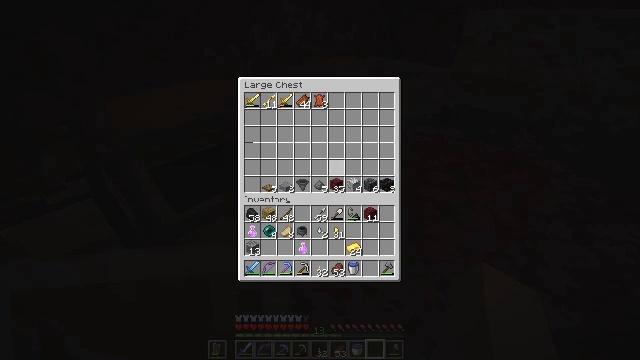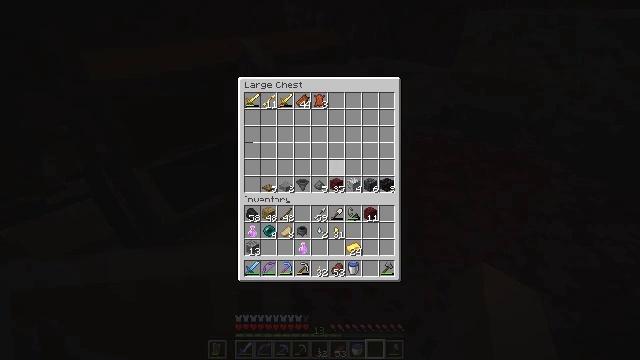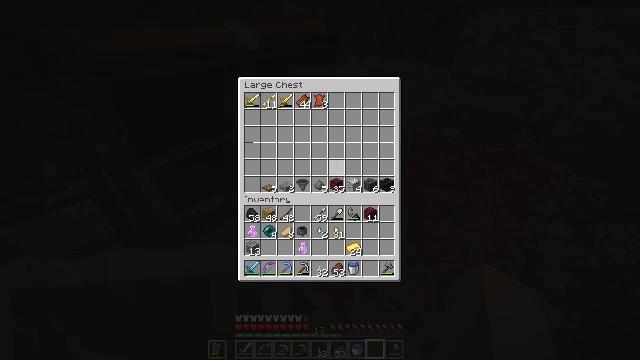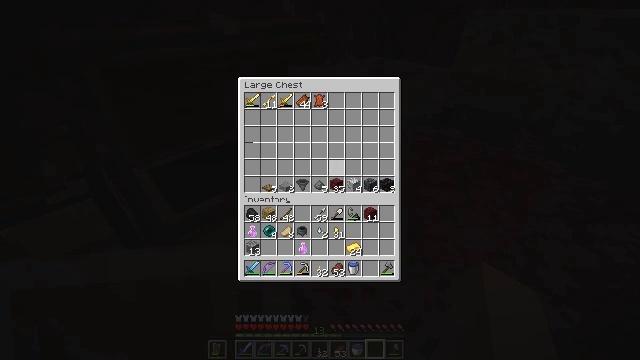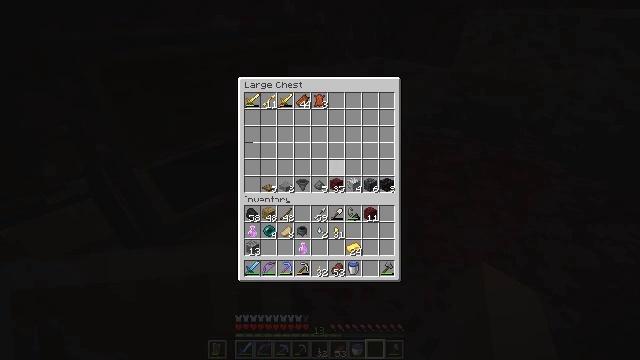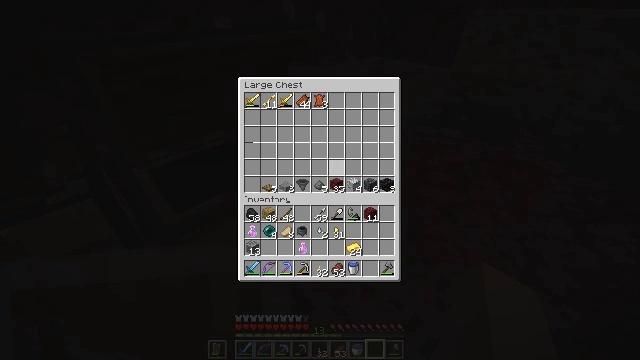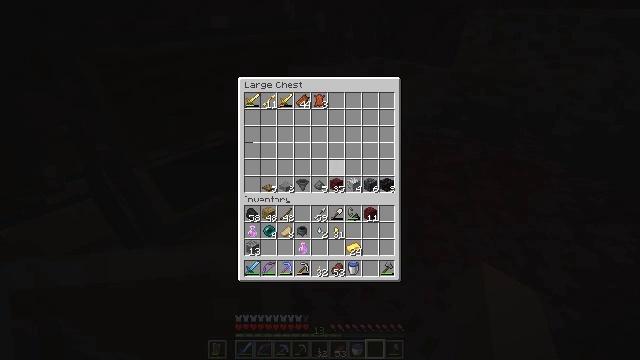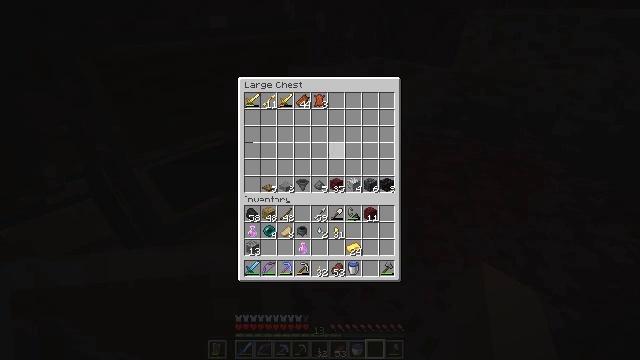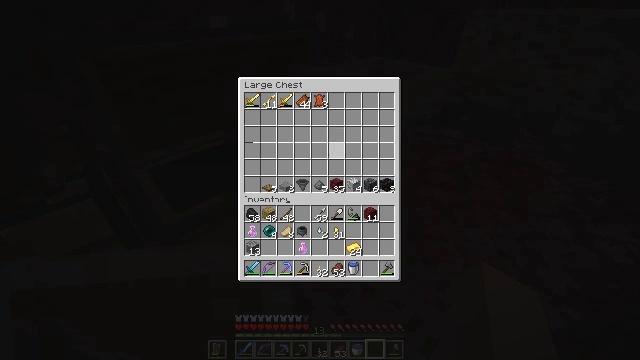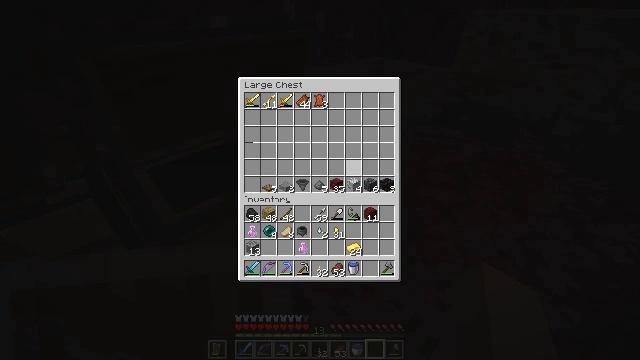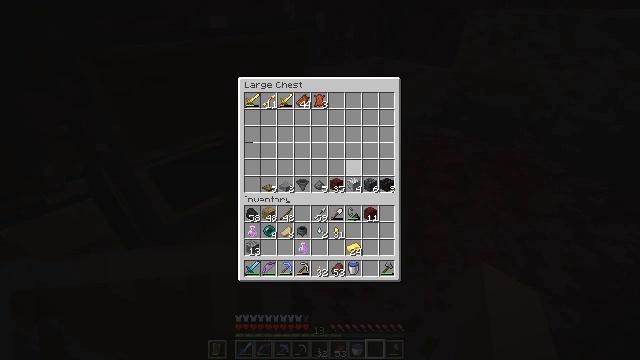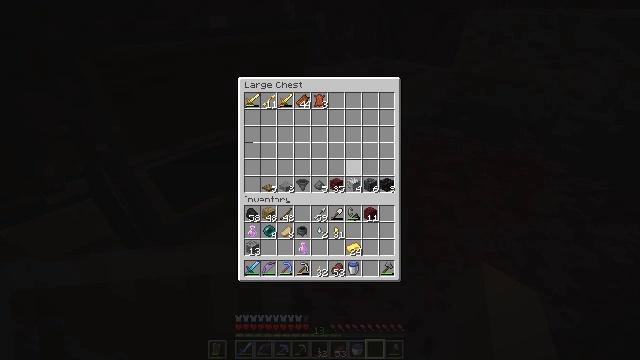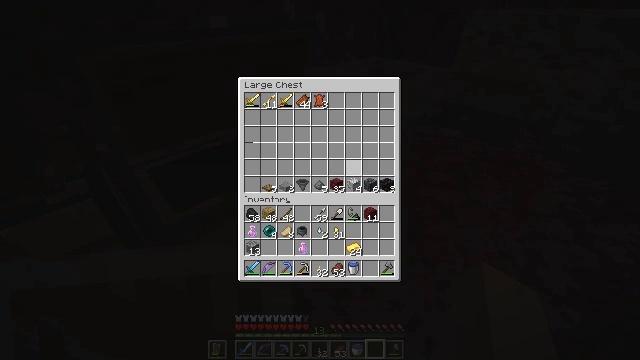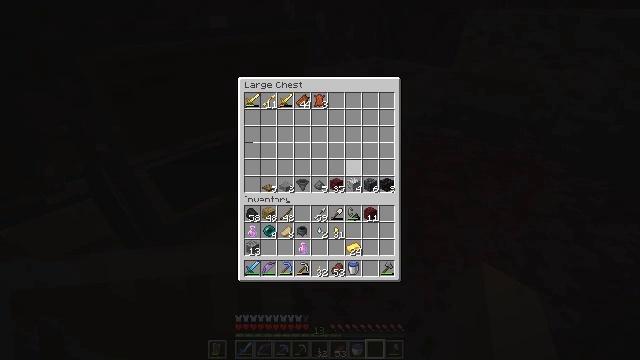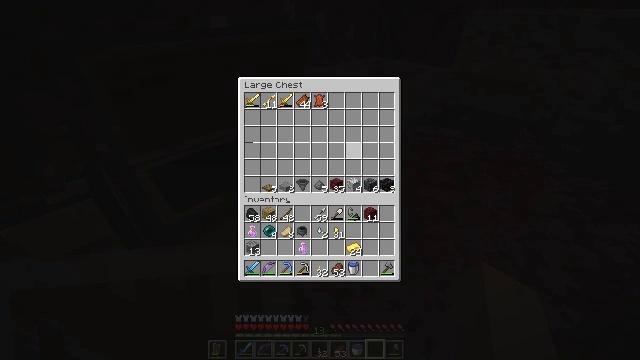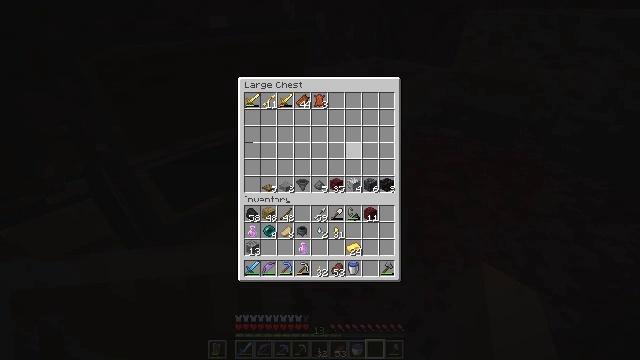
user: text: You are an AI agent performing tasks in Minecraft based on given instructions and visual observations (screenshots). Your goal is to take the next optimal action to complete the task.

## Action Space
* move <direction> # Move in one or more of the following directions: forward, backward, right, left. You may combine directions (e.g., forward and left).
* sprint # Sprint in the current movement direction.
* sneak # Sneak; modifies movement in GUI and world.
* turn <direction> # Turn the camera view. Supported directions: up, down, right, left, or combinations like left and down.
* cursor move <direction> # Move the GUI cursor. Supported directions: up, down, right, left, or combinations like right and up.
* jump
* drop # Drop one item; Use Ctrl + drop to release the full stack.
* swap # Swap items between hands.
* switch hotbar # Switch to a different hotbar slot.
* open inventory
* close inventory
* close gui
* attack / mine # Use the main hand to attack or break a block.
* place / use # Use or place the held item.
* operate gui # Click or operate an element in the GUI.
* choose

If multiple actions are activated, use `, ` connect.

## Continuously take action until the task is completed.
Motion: motion action
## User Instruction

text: Prepare sticks to craft a ladder on the crafting table.
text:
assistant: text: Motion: no_op
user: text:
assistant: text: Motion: no_op
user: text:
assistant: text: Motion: no_op
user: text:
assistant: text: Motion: no_op
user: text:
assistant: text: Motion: no_op
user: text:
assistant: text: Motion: cursor move up
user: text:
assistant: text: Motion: no_op
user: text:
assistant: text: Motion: no_op
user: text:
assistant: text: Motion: cursor move right and down
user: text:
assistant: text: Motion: sneak
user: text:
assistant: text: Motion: sneak
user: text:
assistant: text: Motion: sneak
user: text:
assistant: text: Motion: sneak, cursor move up
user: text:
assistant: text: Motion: sneak
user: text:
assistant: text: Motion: sneak
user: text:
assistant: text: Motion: no_op
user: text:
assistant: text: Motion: no_op
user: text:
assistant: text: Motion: no_op
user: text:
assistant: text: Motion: sneak
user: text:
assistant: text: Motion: sneak
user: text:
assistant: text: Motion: sneak
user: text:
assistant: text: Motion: sneak
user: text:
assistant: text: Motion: sneak
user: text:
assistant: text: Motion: sneak, cursor move down
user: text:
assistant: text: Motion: sneak, cursor move down
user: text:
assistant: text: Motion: sneak
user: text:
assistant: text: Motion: sneak
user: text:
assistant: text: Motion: sneak
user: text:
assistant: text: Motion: sneak, operate gui
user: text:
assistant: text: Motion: sneak, operate gui